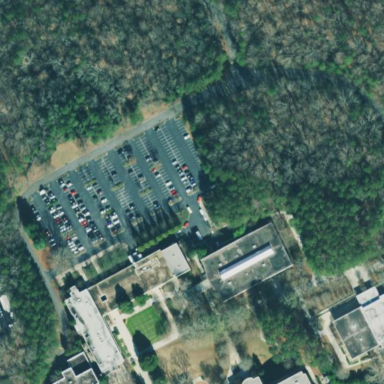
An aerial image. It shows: College building.